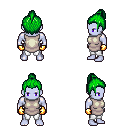
a pixel art fantasy rpg character, male body template, dark elf, purple skin, white tunic, white pants, green short topknot hairstyle, gold gloves, four views (front, back, left, right), 2x2 character sprite sheet, small pixel art, hard edges, no anti-aliasing